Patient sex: M
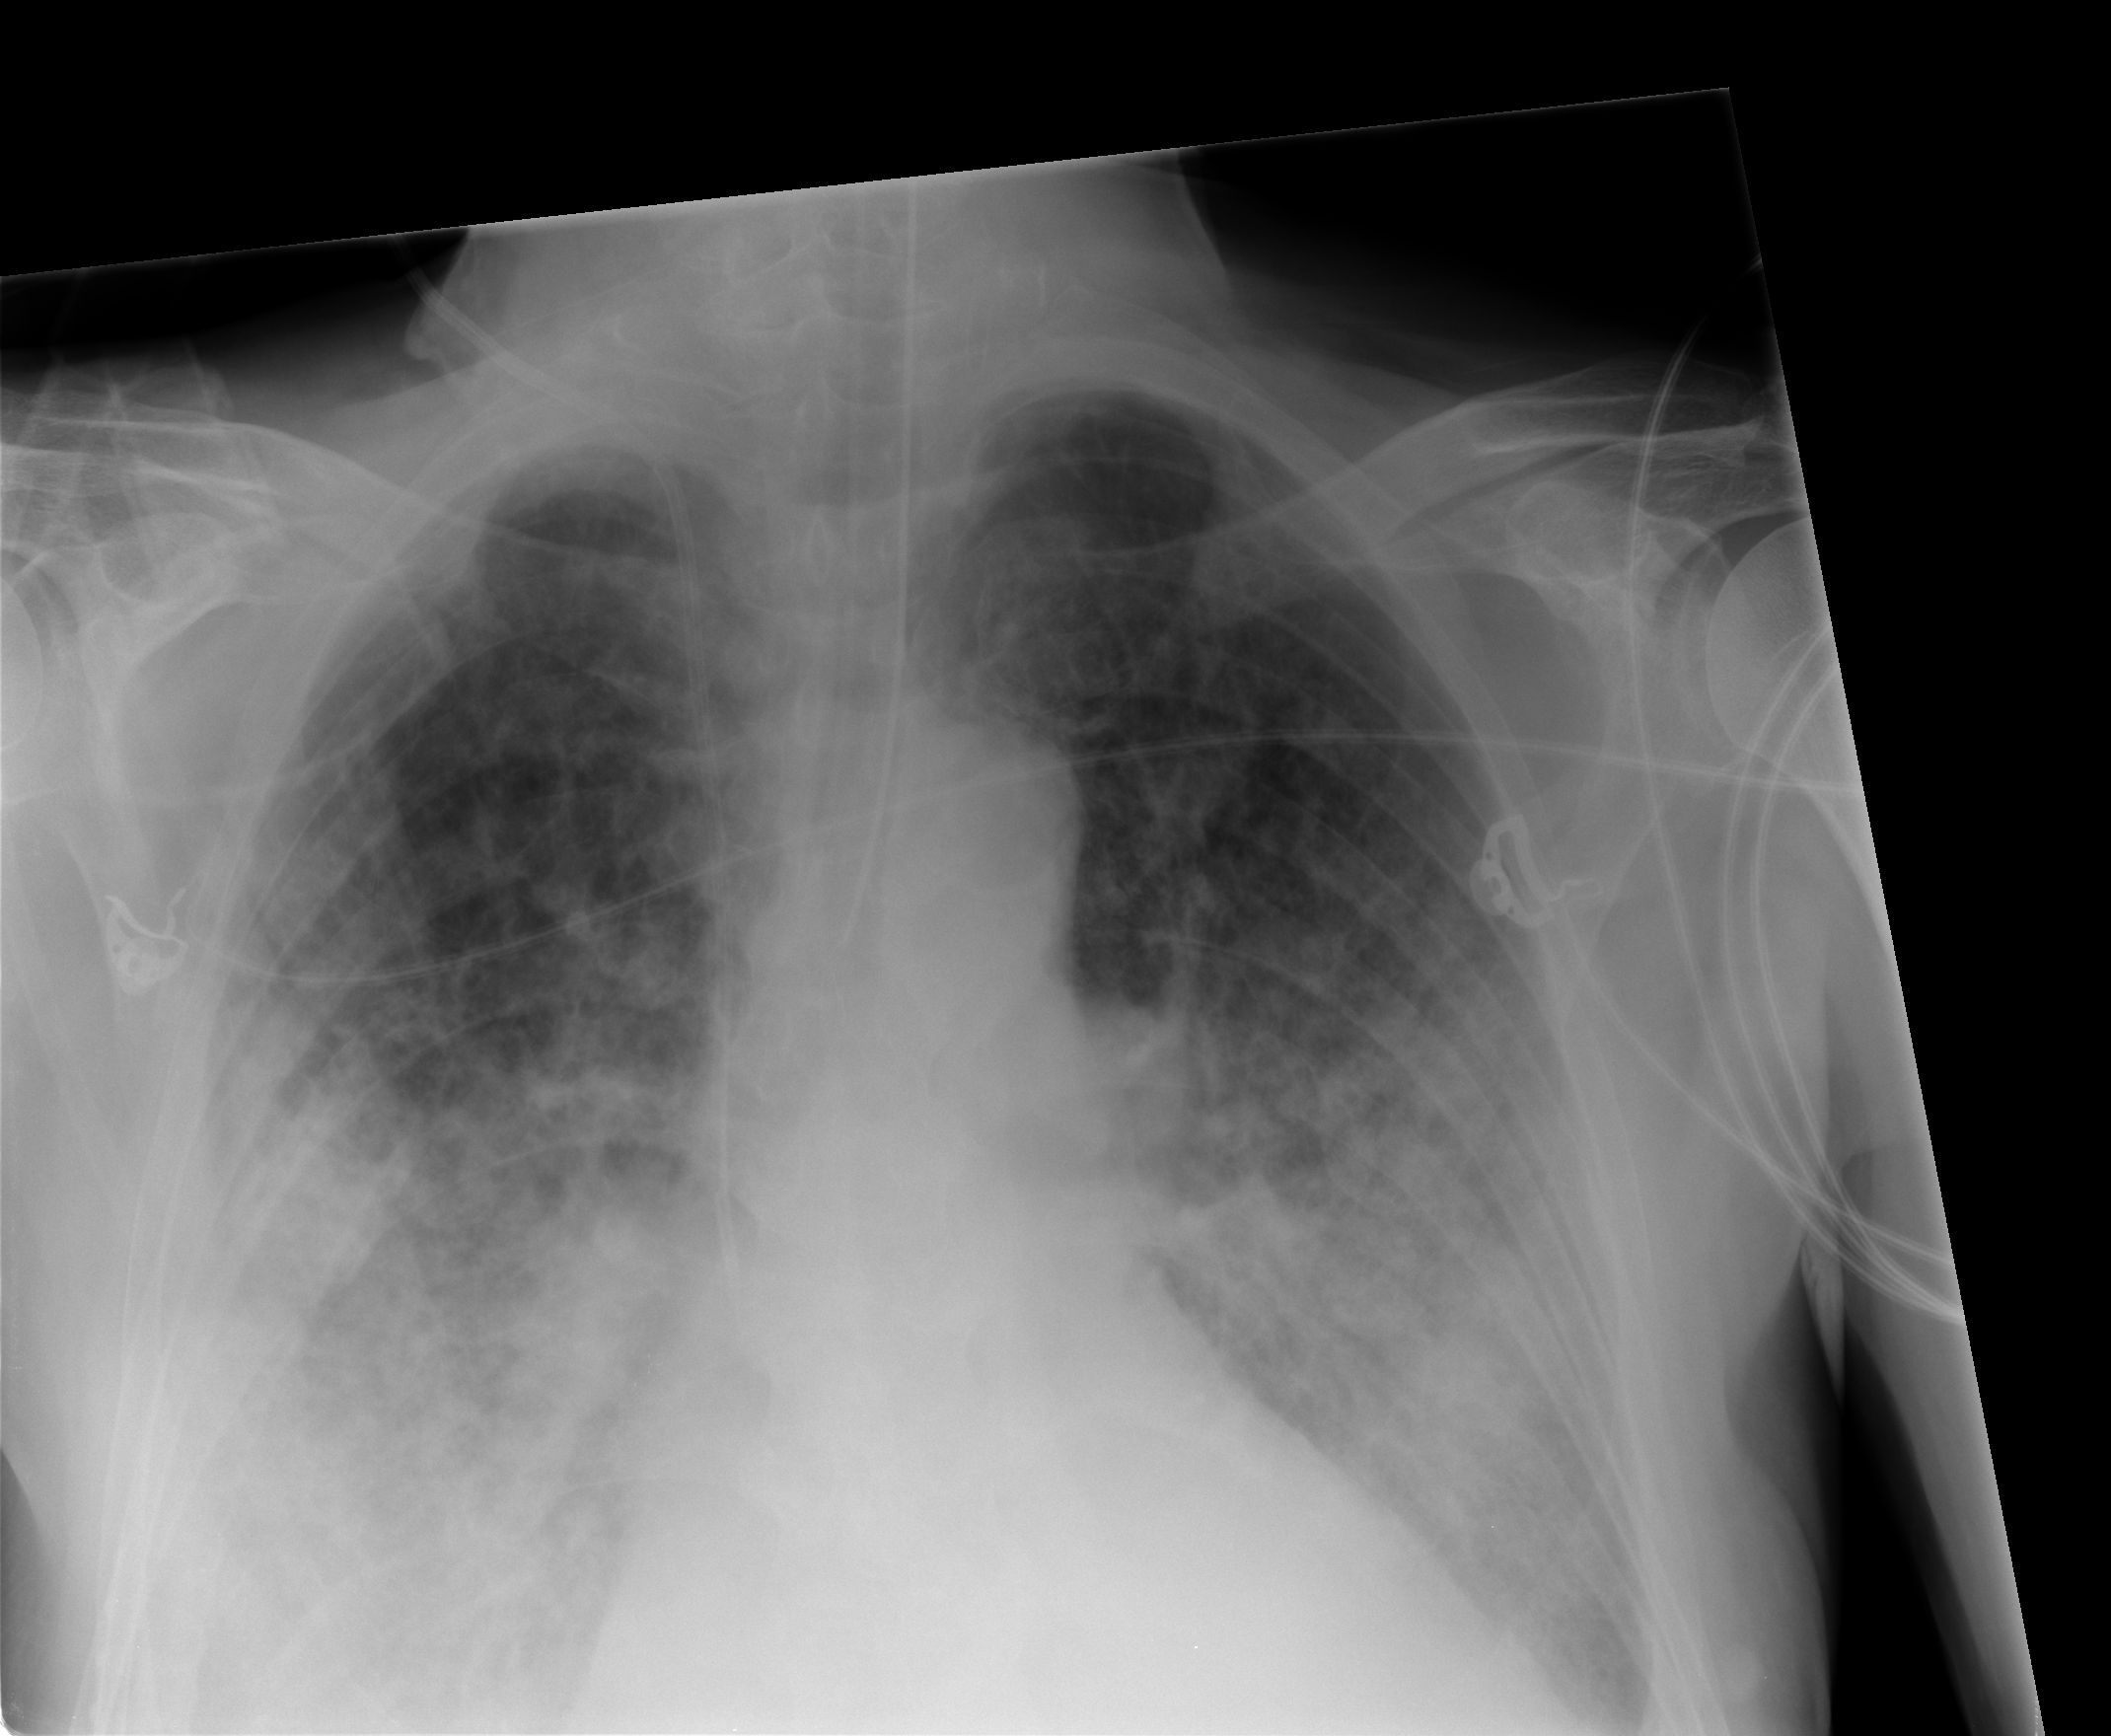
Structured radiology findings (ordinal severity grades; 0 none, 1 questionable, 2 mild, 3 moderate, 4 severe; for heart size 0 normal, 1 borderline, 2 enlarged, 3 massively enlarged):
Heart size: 2
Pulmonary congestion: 3
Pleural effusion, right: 2
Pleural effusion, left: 2
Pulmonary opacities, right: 3
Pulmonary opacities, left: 3
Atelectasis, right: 3
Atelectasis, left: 3